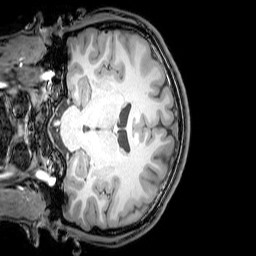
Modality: T1w
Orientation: coronal
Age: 22
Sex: male
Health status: healthy
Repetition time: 0.081 s
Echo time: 0.037 s